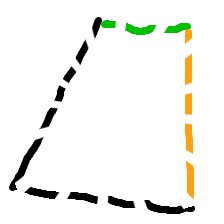
Shape: trapezoid